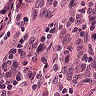
Metastatic tissue present: no